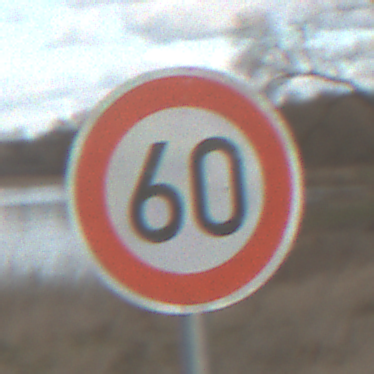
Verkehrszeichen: Geschwindigkeit60
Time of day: SunriseSunset
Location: Outdoor (RoadRail)
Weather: PartlyCloudy
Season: NotSpecified
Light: Natural